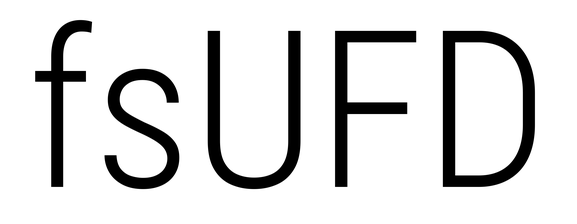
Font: Roboto_Condensed_Light